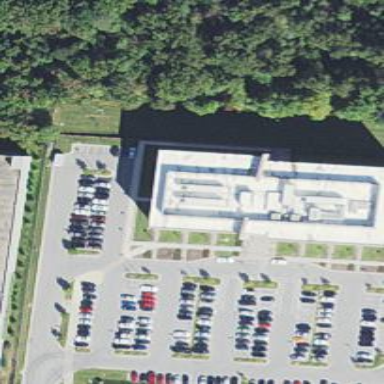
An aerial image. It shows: Office building.